Question: What is the reading of this measurement?
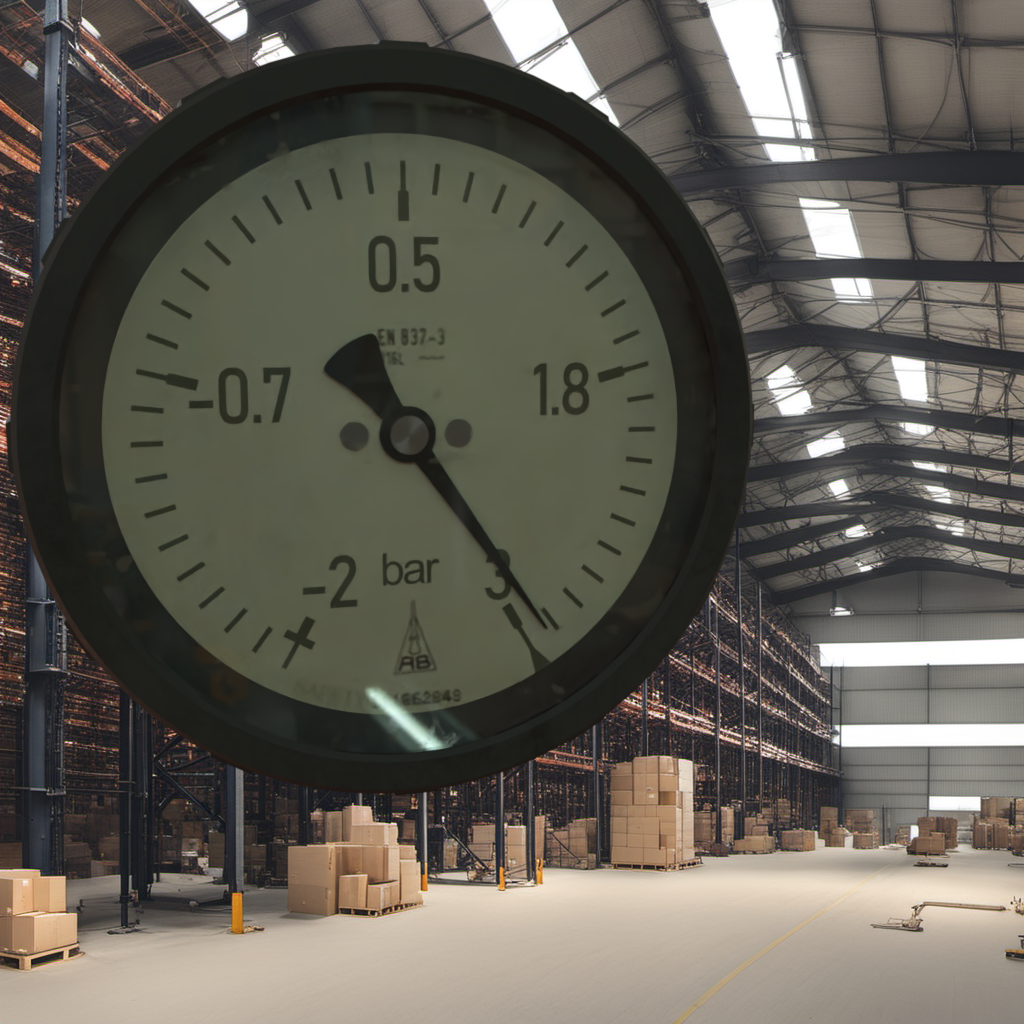
Answer: The result is 2.98
Question: What is the reading range of the measurement in the image?
Answer: The range is from -2 to 3
Question: What is the minimum and maximum value of this measurement?
Answer: The minimum value is -2 and the maximum value is 3